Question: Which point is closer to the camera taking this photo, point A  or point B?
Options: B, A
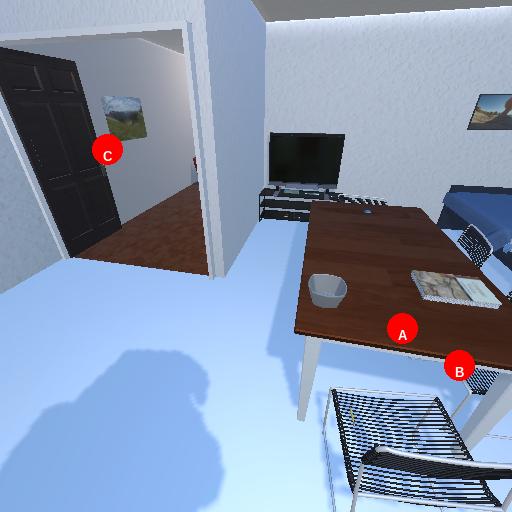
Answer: B